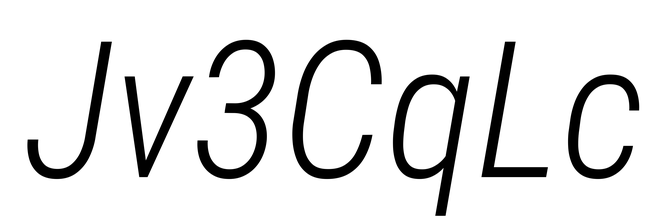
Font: Roboto-Italic_Condensed_Light_Italic